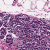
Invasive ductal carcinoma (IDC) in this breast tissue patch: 0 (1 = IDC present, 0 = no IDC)